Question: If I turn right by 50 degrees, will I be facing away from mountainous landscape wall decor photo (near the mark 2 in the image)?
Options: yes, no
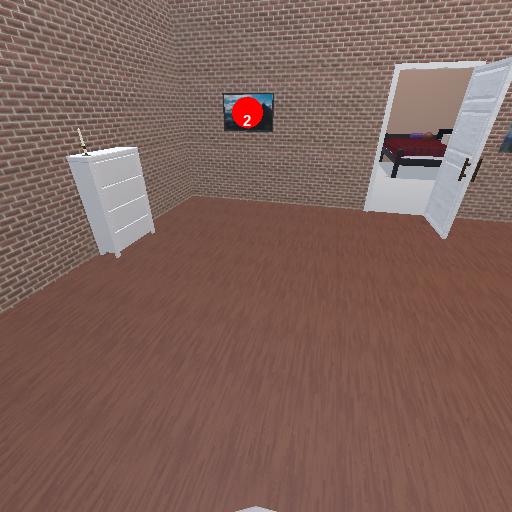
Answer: yes